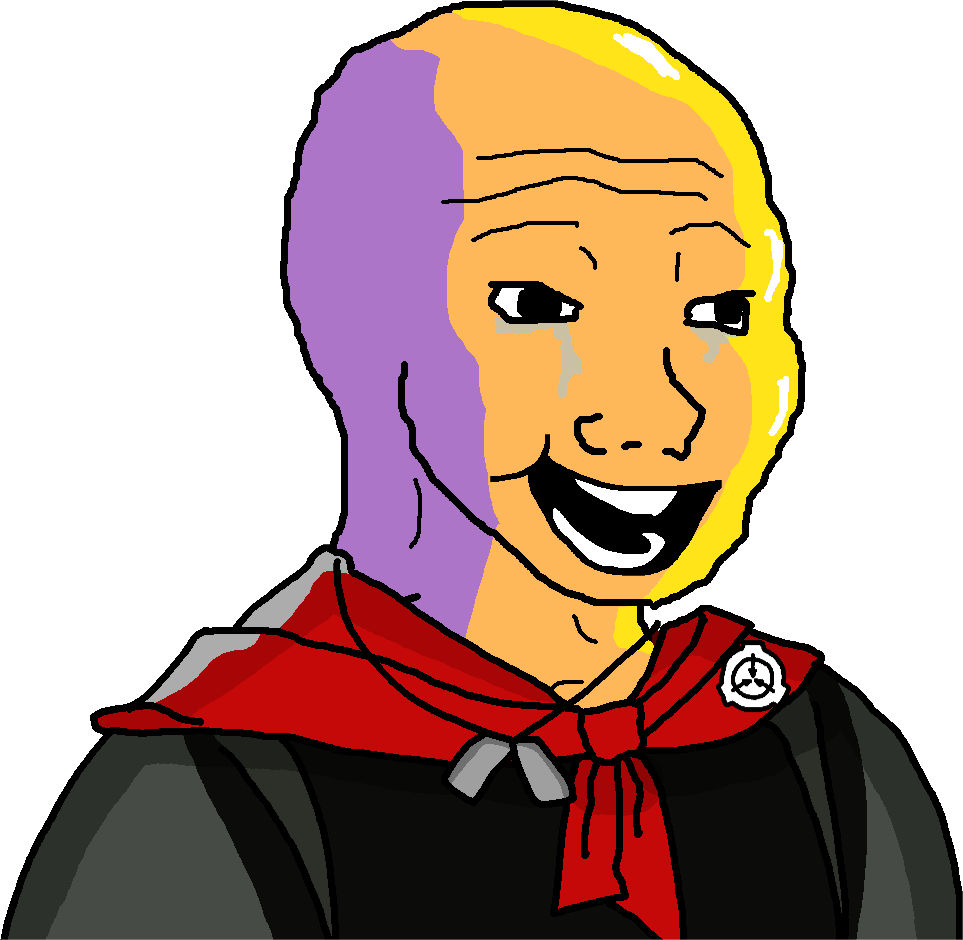
Label: 5_Bloomer